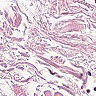
Metastatic tissue present: no